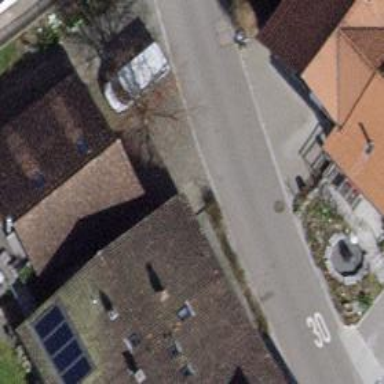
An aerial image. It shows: Terrace-style building with gabled roof.